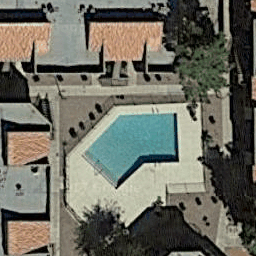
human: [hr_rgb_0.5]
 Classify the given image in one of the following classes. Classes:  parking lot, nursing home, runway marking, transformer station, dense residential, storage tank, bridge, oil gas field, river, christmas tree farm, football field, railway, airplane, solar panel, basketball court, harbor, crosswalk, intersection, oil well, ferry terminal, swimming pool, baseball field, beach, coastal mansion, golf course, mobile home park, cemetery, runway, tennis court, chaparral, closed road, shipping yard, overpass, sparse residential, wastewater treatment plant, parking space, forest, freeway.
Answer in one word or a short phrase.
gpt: swimming pool